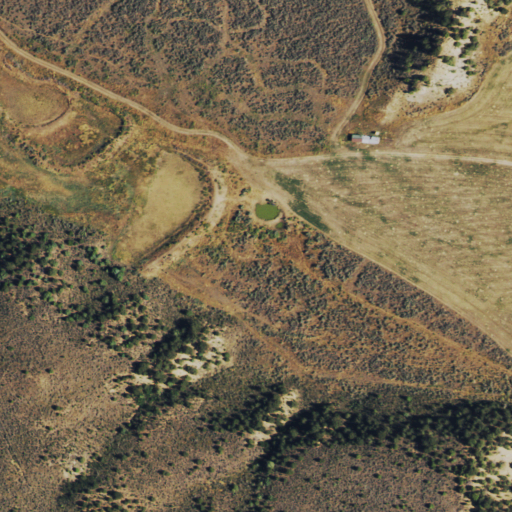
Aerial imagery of valley in Colorado named West Jordan Gulch containing shrub, evergreen forest, and medium intensity development